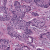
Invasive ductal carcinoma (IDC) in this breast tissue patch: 1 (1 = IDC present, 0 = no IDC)